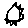
Label: sun